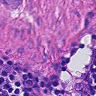
Metastatic tissue present: yes